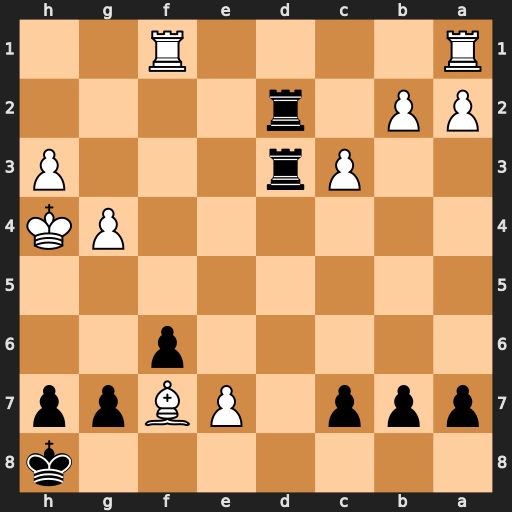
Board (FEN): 7k/ppp1PBpp/5p2/8/6PK/2Pr3P/PP1r4/R4R2
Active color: b
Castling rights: -
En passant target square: -
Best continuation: g5+ Kh5 Rxh3#